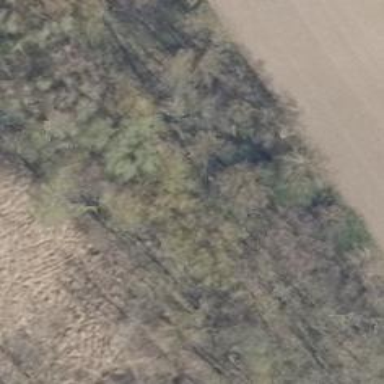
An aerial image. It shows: Shelter that serves as hunting stand.